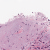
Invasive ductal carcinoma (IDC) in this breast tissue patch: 1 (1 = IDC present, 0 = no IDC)